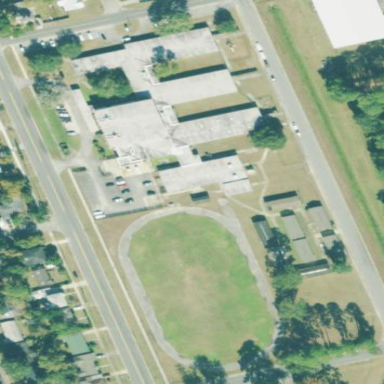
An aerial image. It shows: School.